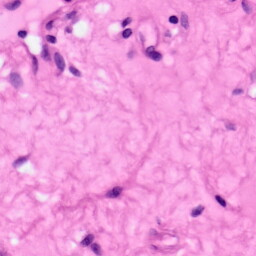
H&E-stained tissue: Pancreatic